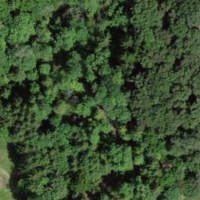
EUNIS habitat code: 41
Species observed at this site:
Angelica sylvestris